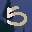
Label: 5